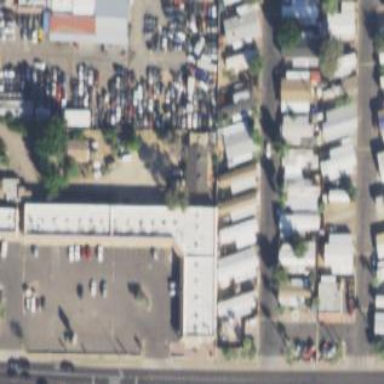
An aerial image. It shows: Retail building.